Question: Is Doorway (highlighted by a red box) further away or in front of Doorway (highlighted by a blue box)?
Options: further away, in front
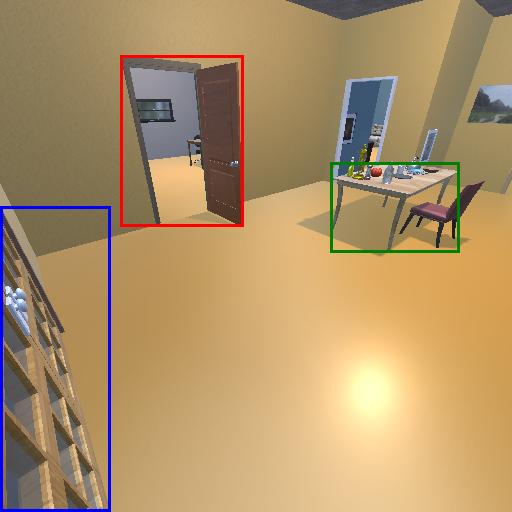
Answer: further away